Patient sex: M
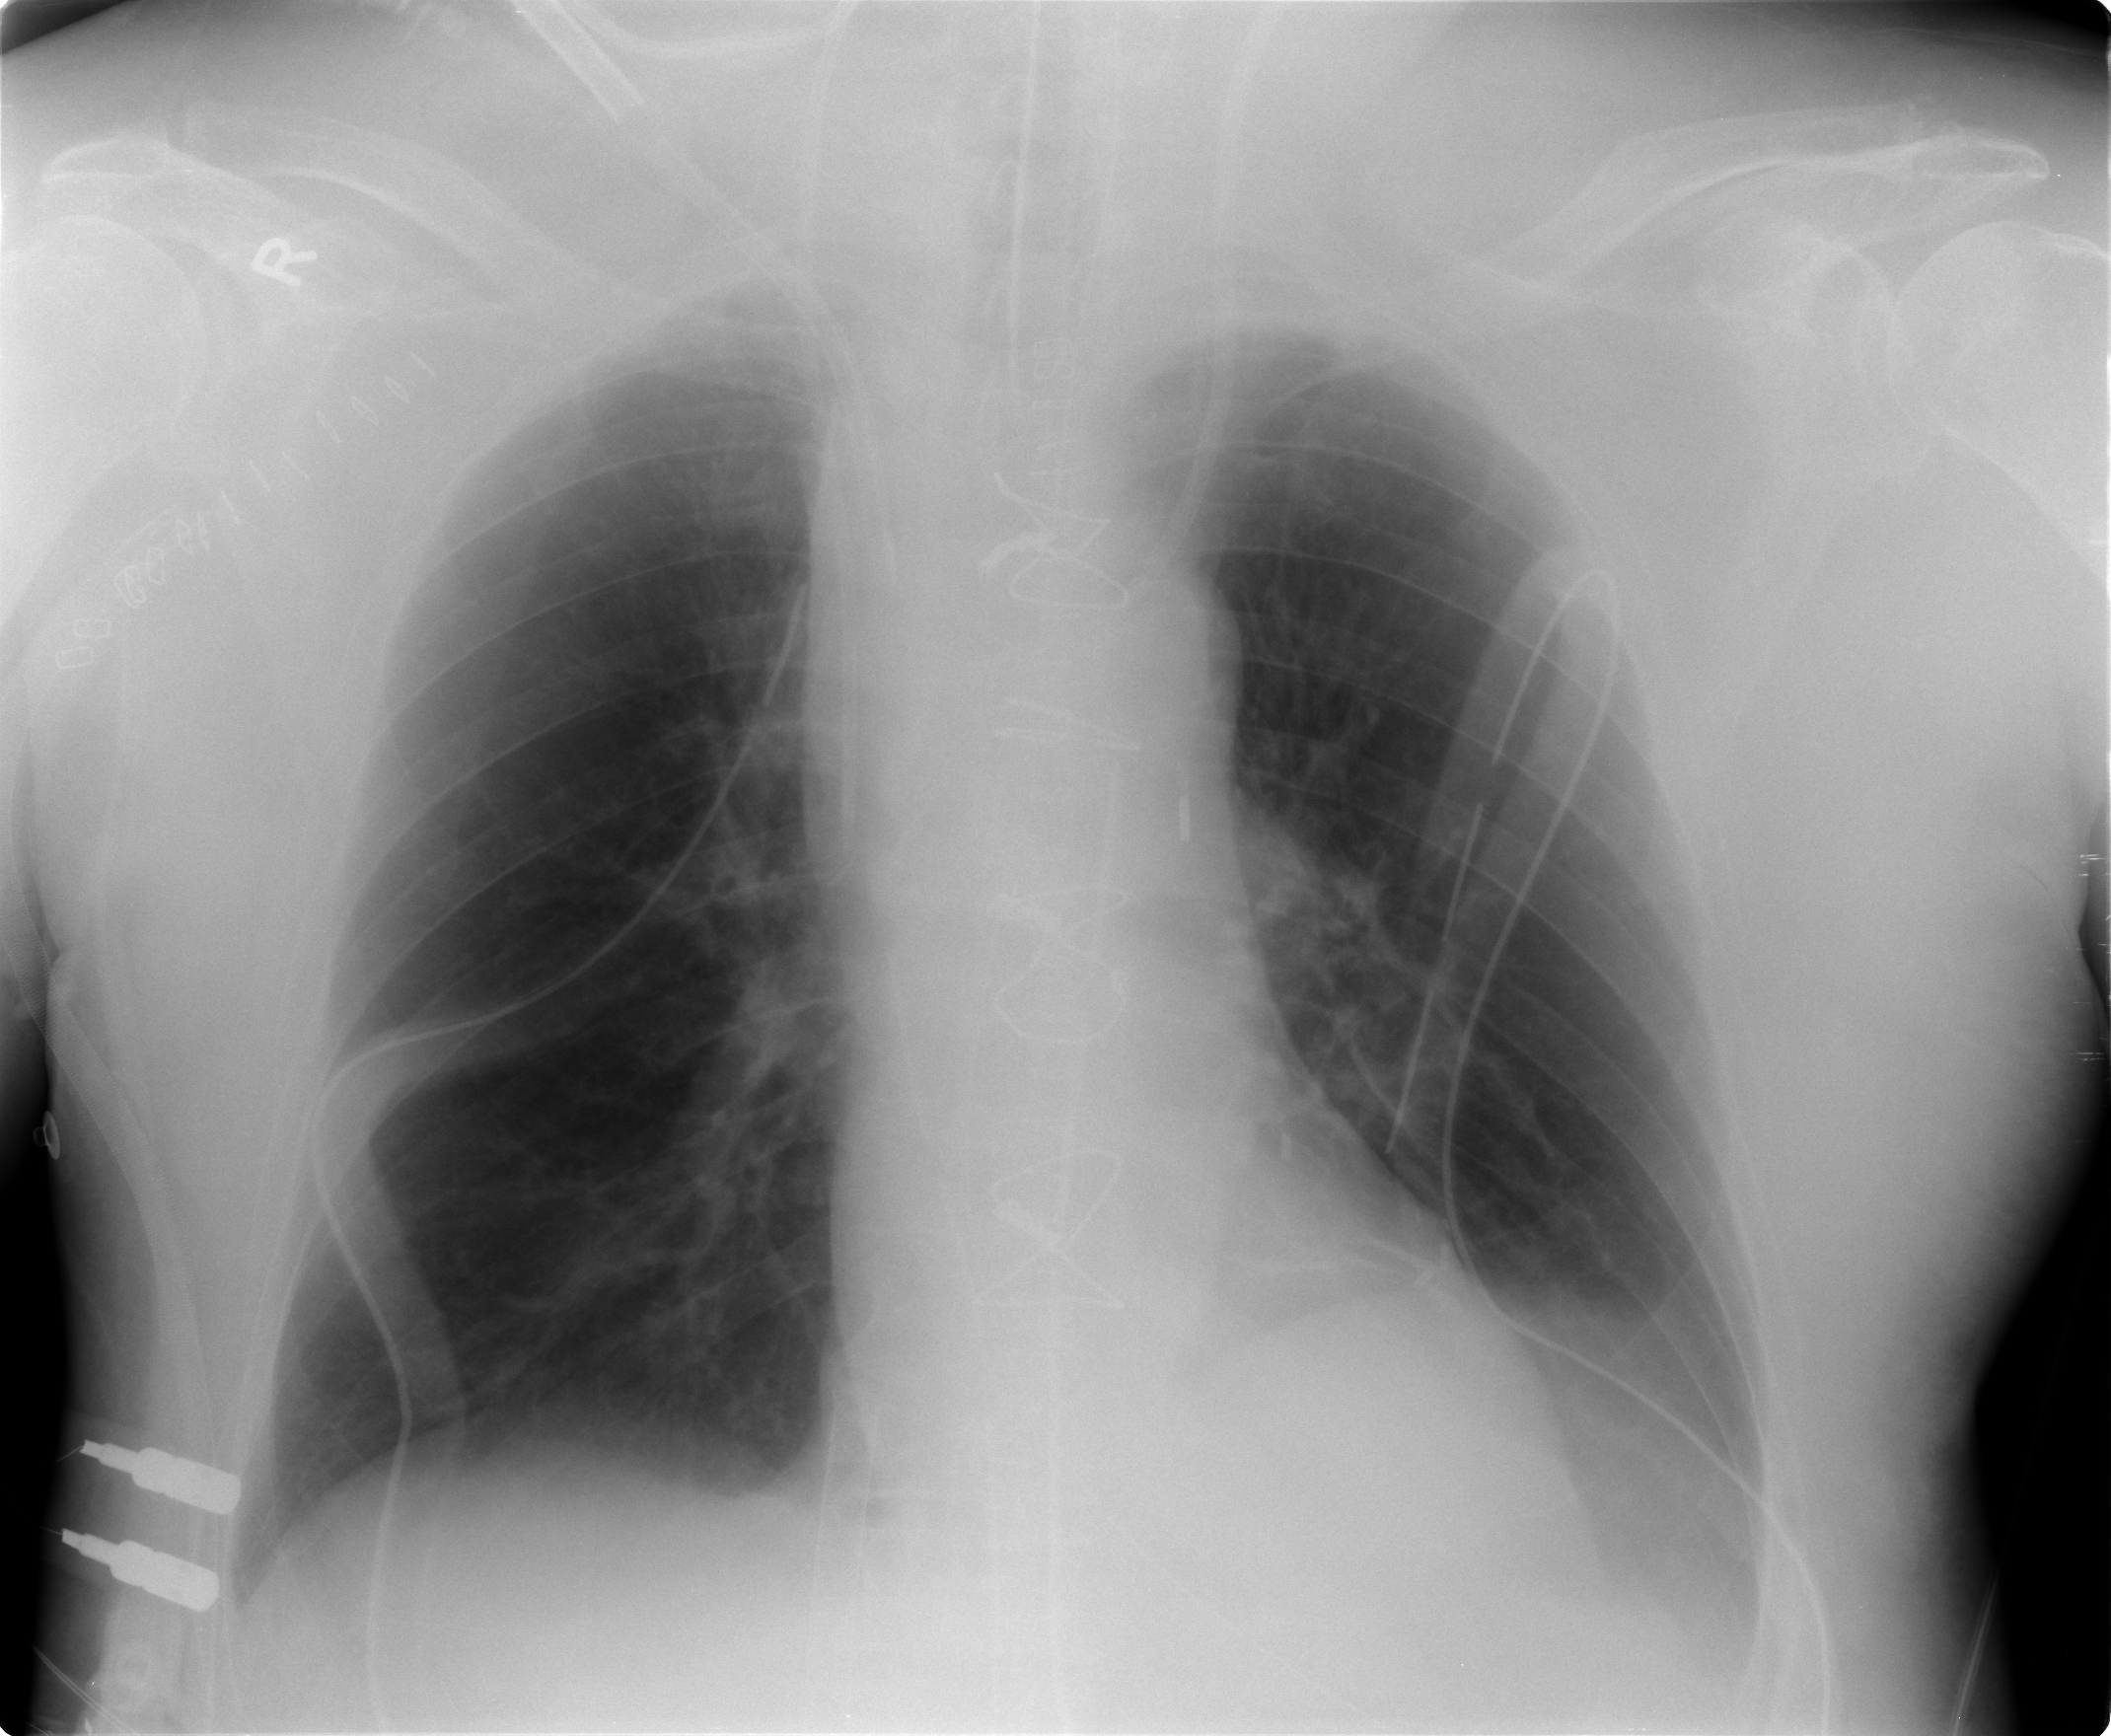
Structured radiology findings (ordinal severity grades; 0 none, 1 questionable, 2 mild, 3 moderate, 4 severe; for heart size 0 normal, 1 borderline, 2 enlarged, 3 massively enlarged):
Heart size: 0
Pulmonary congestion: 0
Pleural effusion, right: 0
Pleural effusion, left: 2
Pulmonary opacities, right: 0
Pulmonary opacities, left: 0
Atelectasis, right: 2
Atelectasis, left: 2